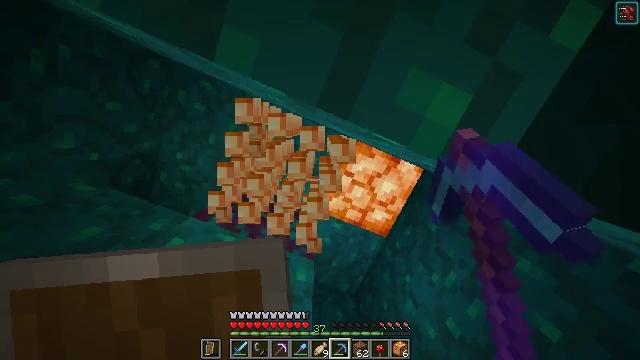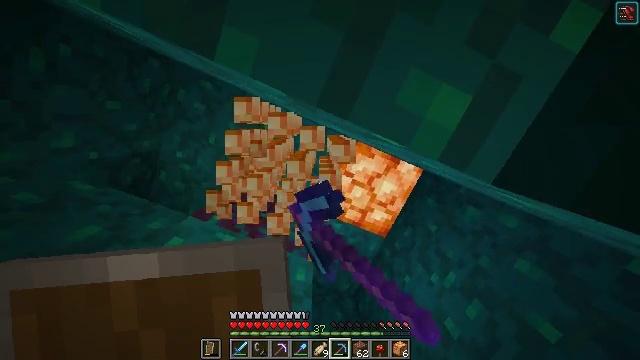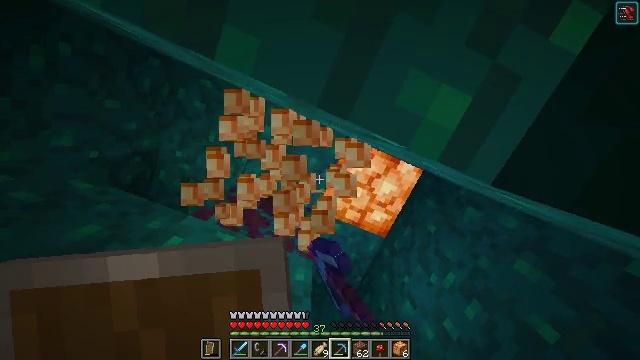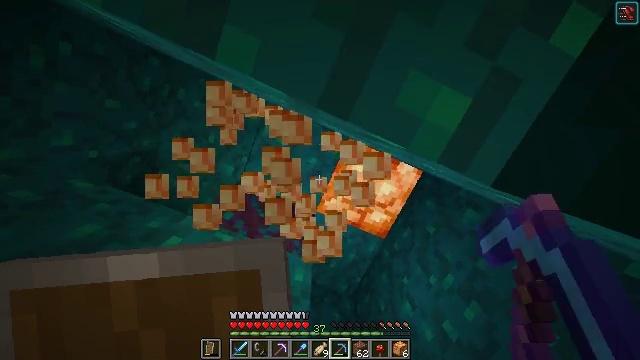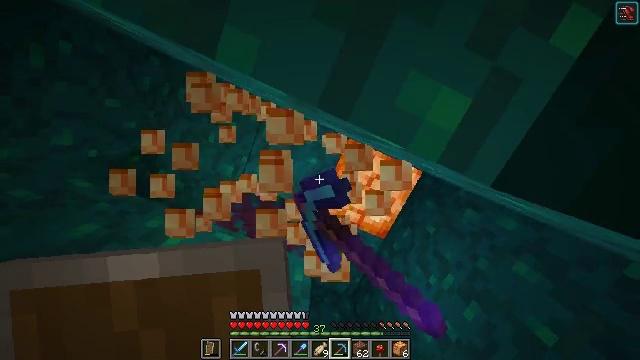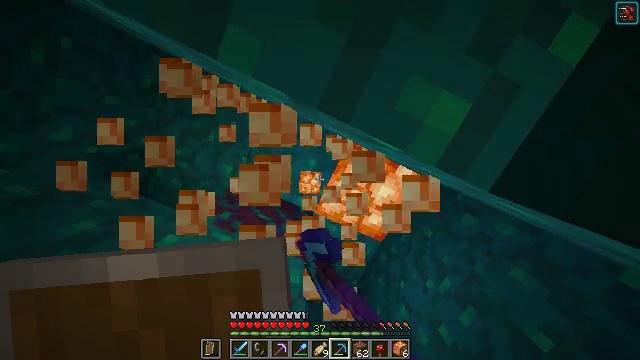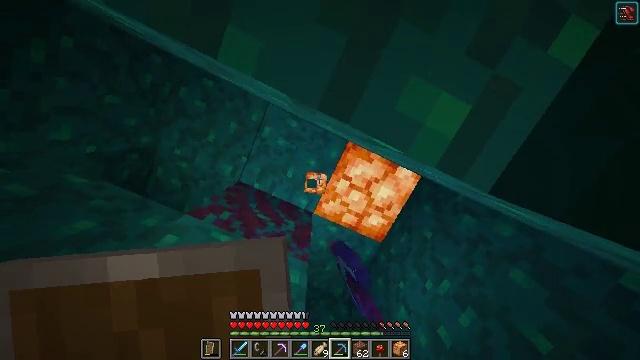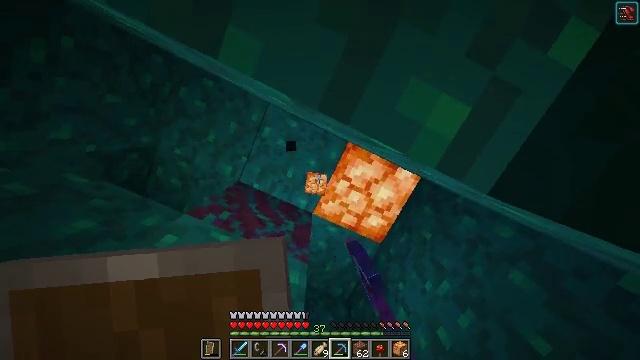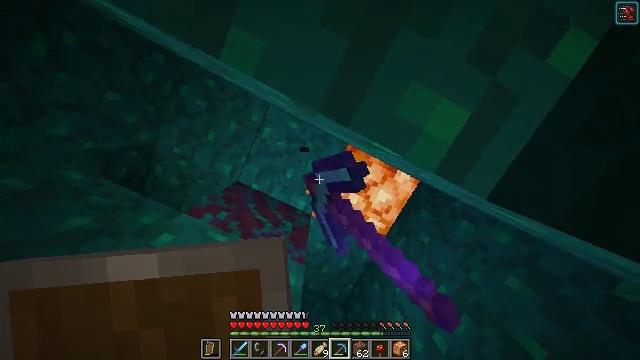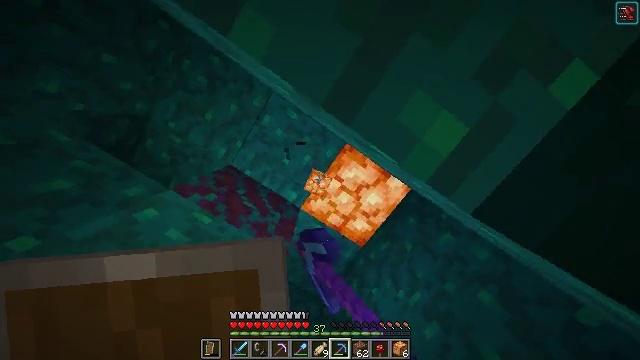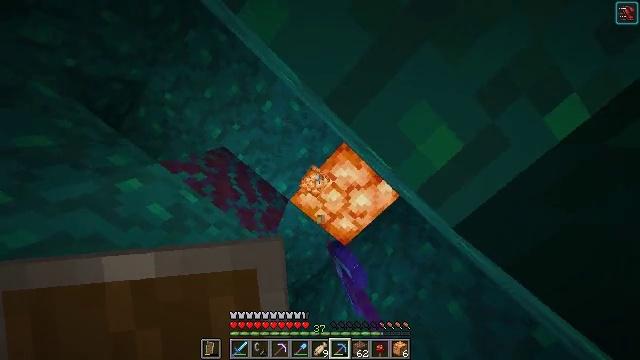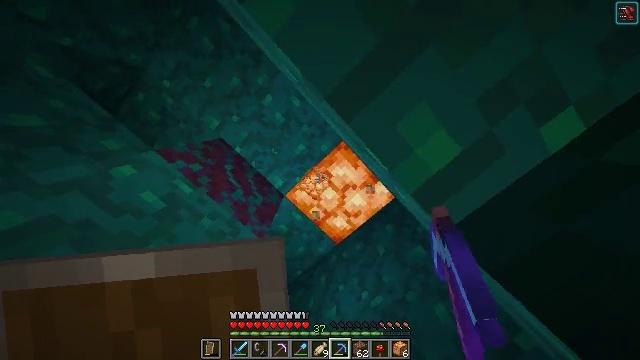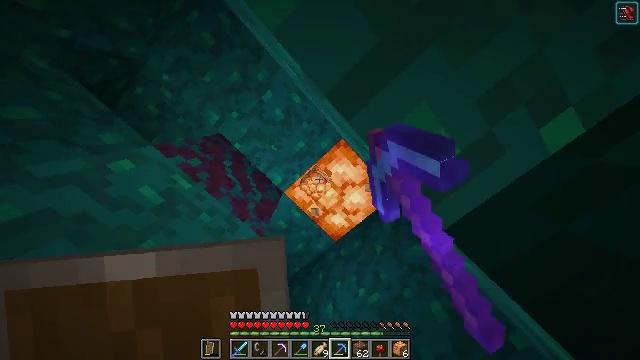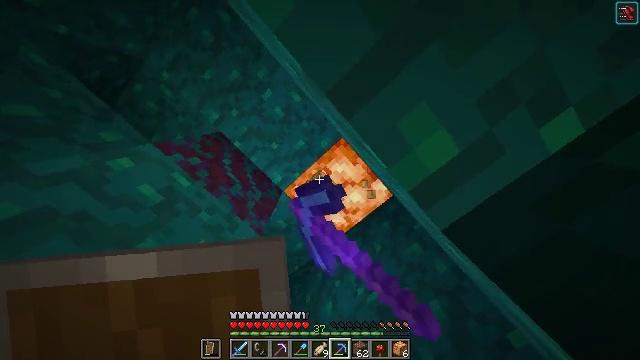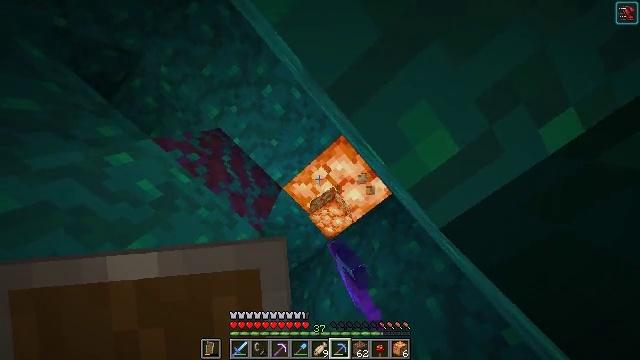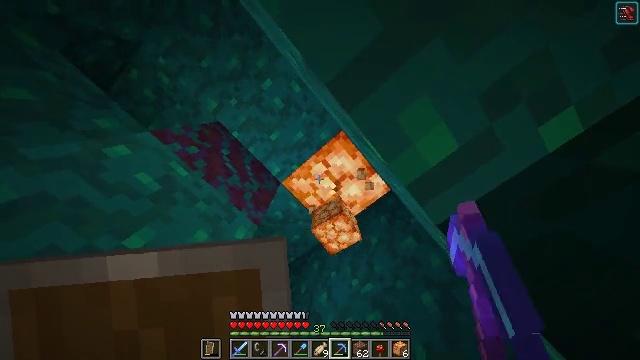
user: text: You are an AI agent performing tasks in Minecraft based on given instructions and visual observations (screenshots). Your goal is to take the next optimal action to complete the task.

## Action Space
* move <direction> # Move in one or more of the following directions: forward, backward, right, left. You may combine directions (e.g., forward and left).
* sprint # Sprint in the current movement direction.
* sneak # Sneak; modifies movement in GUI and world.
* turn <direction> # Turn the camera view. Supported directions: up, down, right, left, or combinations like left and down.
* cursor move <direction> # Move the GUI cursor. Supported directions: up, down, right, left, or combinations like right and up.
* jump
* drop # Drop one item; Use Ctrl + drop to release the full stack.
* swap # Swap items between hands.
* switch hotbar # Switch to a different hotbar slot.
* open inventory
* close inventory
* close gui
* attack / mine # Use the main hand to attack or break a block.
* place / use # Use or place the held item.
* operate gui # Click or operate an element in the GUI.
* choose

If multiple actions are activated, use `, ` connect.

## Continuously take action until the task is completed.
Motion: motion action
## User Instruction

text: Break the glowing shroomlight.
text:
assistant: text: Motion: attack / mine
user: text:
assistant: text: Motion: attack / mine
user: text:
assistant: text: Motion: attack / mine
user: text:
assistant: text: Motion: attack / mine
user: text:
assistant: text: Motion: turn right, attack / mine
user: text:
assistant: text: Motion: attack / mine
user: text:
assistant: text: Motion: attack / mine
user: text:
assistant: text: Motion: turn right, attack / mine
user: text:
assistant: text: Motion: turn right and down, attack / mine
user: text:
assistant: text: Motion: turn right and down, attack / mine
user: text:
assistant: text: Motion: turn right, attack / mine
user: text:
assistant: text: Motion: attack / mine
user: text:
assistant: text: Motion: attack / mine
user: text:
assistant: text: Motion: attack / mine
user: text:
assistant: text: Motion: turn down, attack / mine
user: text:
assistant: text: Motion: attack / mine
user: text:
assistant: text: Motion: attack / mine
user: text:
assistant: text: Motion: turn right and down, attack / mine
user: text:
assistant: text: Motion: turn right and down, attack / mine
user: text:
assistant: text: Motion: turn down, attack / mine
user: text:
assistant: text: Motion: attack / mine
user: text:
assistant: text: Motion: attack / mine
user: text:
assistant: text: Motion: attack / mine
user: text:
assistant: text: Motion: attack / mine
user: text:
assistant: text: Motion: attack / mine
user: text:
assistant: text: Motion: attack / mine
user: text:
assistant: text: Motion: attack / mine
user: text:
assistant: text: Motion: attack / mine
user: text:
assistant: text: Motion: attack / mine
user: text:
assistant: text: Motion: attack / mine